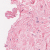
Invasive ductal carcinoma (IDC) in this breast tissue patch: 0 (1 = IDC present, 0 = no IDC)